Aerial crown-view tile of a tropical tree (Barro Colorado Island, Panama), acquired 20250915:
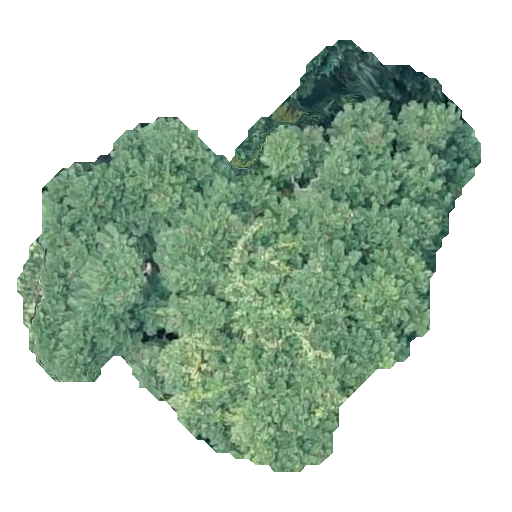
Species: Jacaranda copaia
GBIF accepted scientific name: Jacaranda copaia
Crown area: 174.358 m²